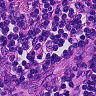
Metastatic tissue present: no